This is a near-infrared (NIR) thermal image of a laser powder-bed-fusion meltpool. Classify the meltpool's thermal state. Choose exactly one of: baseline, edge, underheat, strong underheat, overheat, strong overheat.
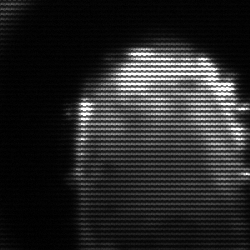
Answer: baseline